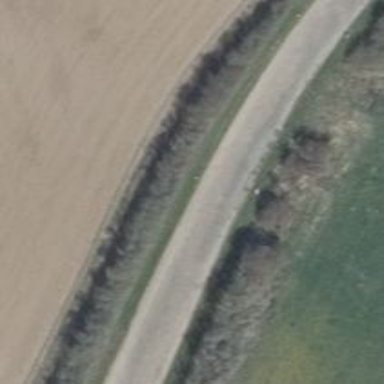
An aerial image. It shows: Tertiary road.